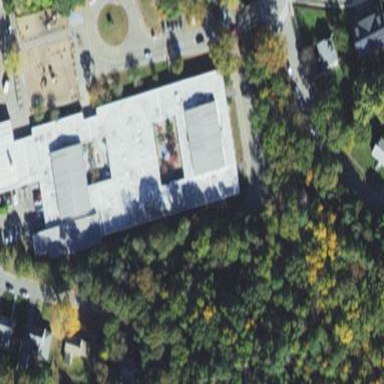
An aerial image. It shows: School.